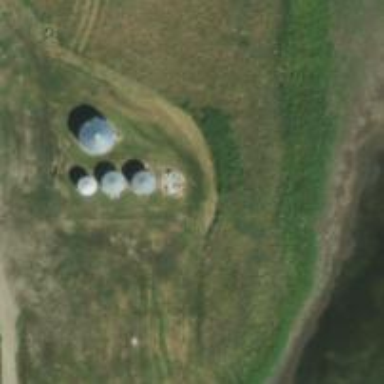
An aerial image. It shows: Silo.